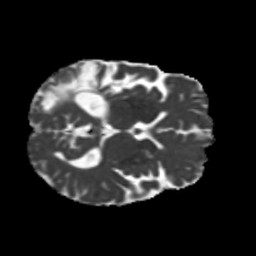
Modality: MD
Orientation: axial
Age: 58
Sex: male
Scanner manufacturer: siemens
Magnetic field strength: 3 T
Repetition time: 5.25 s
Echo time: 0.08 s